Question: <URL>
How does one identify what the constraints actually mean?
For example I have a 'profile-type-id: 42801e' that translates to:

How am I to relate that to the features defined in the table <URL>?
The above reference identified that the 'Constraint_set0_flag: 1' means that it's the . But how to relate the flag to the three different NO's (from the table) that differentiate the from the ?
Can't confirm that the above, about identifying the 'Constrained Baseline profile', is correct. <URL> for that statement:
'''
Decoders conforming to the Constrained Baseline profile at a
specific level shall be capable of decoding all bitstreams
in which all of the following are true:
- profile_idc is equal to 66 or constraint_set0_flag is equal to 1,
- constraint_set1_flag is equal to 1,
- level_idc and constraint_set3_flag represent a level
less than or equal to the specified level.
'''
It seems only the first condition is fulfilled but the second is false. The parameters for the Baseline profile state
> Decoders conforming to the Baseline profile at a specific level shall be capable of decoding all bitstreams in which
profile_idc is equal to 66 or constraint_set0_flag is equal to 1 and in which level_idc and constraint_set3_flag represent a
level less than or equal to the specified level.
and they are both present.
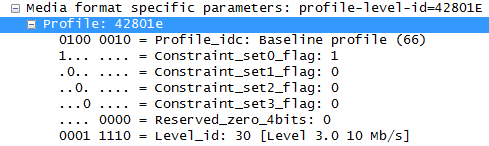
Answer: Can you clarify your question? What exactly don't you understand? You have already parsed 42801e as Constrained Baseline Profile Level 3.0.
Constrained Baseline Profile identified by constraint_set0_flag=1 mean that encoded stream don't use any of the features outside of this profile (like FMO or ASO from wikipedia table) and so can be decoded with any decoder with support of Constrained Baseline, Main or High profiles. Streams encoded with Baseline Profile (not Constrained) Profile can use this additional features (or not use but still not be indicated as Constrained) but if they will be used in stream than decoders which support only Constrained Baseline, Main or High profiles wouldn't be able to decode it.
I was wrong. It is Baseline Profile Level 3.0 because constraint_set1_flag=0 and so there is no indication of Constrained Baseline Profile.